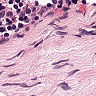
Metastatic tissue present: no